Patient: sex M, age 57
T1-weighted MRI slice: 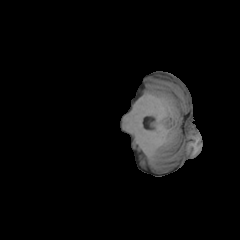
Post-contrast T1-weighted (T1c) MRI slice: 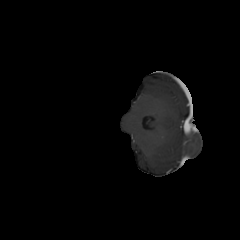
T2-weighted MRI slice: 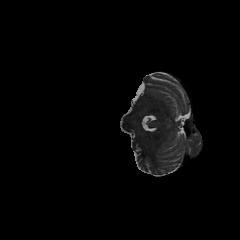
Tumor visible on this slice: no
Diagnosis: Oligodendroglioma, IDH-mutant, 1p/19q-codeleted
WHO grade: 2